Field crop: maize
Growth stage: 2
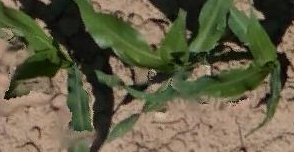
Species: maize